高一 · 立体几何学
在棱长为 1 的正方体 $A B C D-A_{1} B_{1} C_{1} D_{1}$ 中, $\mathbf{E}, \mathbf{F}$ 分别为线段 $\mathbf{C D}$ 和 $A_{1} B_{1}$ 上的动点, 且满足 $C E=A_{1} F$, 则四边形 $D_{1} F B E$ 所围成的图形 (如图所示阴影部分) 分别在该正方体有公共顶点的三个面上的正投影的面积之和（ ）

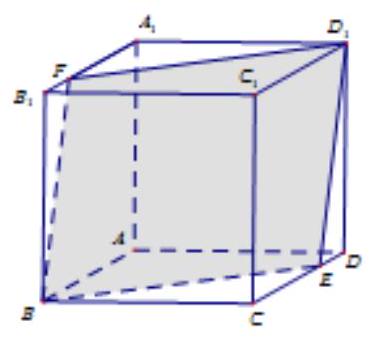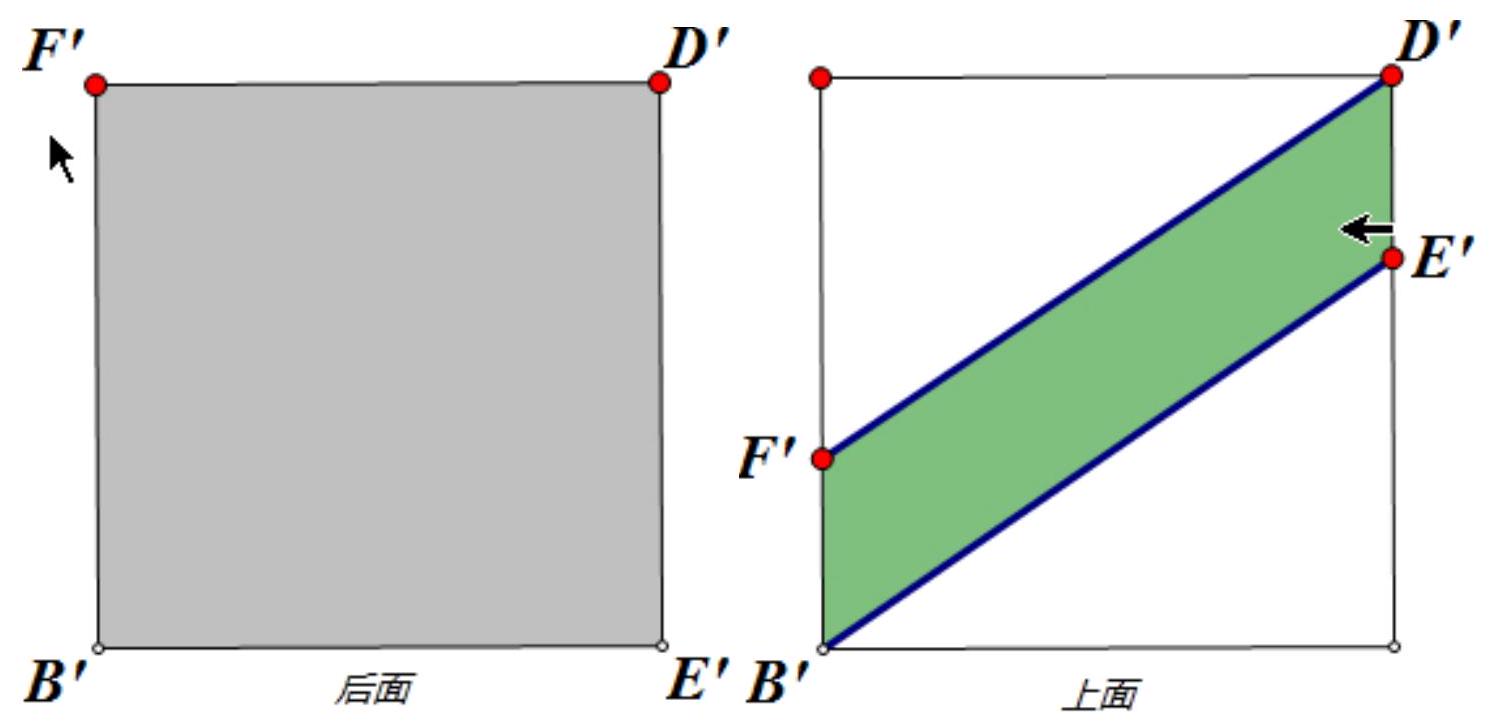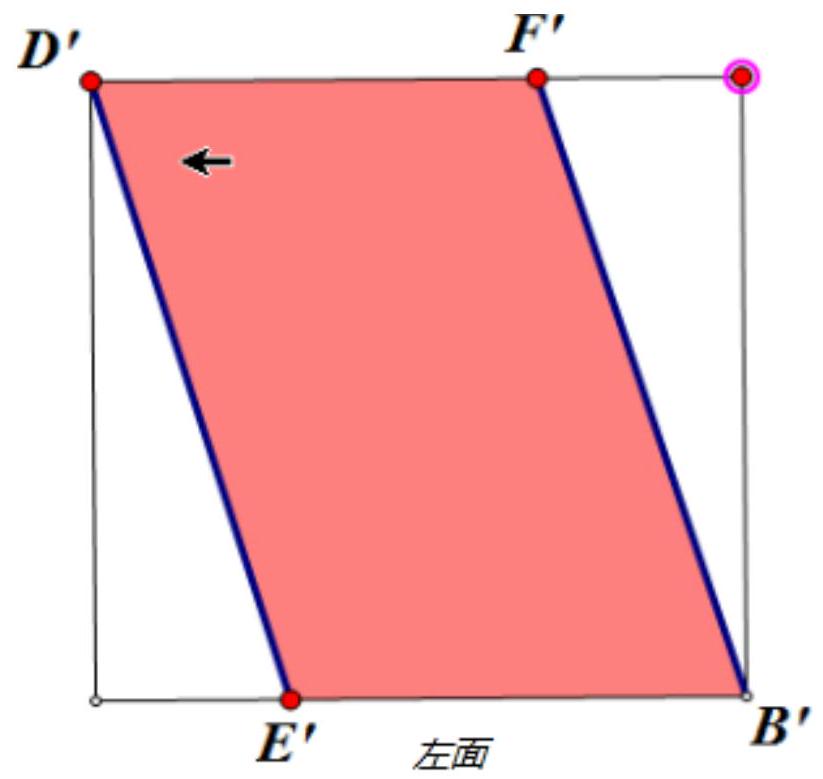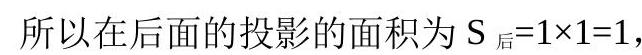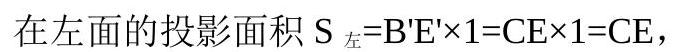
有最小值 $\frac{3}{2}$
B. 有最大值 $\frac{5}{2}$
C. 为定值 3
D. 为定值 2
答案: D
解析: 【分析】

分别在后, 上, 左三个平面得到该四边形的投影, 求其面积和即可.

【详解】

依题意, 设四边形 $\mathrm{D}_{1} \mathrm{FBE}$ 的四个顶点在后面, 上面, 左面的投影点分别为 $\mathrm{D}^{\prime}, \mathrm{F}^{\prime}, \mathrm{B}^{\prime}, \mathrm{E}^{\prime}$, 则四边形 $\mathrm{D}_{1} \mathrm{FBE}$ 在上面, 后面, 左面的投影分别如上图.

在上面的投影面积 $S_{E}=D^{\prime} E^{\prime} \times 1=D E \times 1=D E ，$

所以四边形 $\mathrm{D}_{1} \mathrm{FBE}$ 所围成的图形 (如图所示阴影部分）分别在该正方体有公共顶点的三个面上的正投影的面积之和

$\mathrm{S}=\mathrm{S}_{\text {后 }}+\mathrm{S}_{\text {上 }}+\mathrm{S}_{\text {左 }}=1+\mathrm{DE}+\mathrm{CE}=1+\mathrm{CD}=2$.

故选 D.

【点睛】

本题考查了正方体中-四边形的投影问题，考查空间想象能力. 属于中档题.